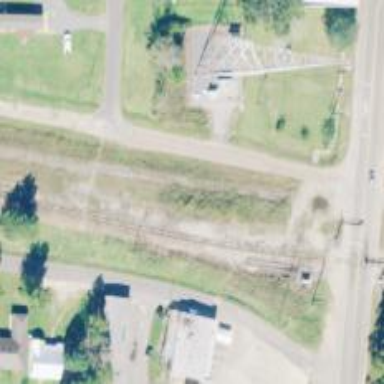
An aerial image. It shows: Abandoned railway siding.